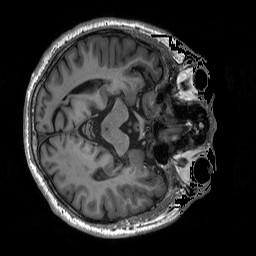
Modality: T1w
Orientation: axial
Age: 67
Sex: male
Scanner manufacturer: siemens
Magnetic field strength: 3 T
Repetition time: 2.5 s
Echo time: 0.00248 s